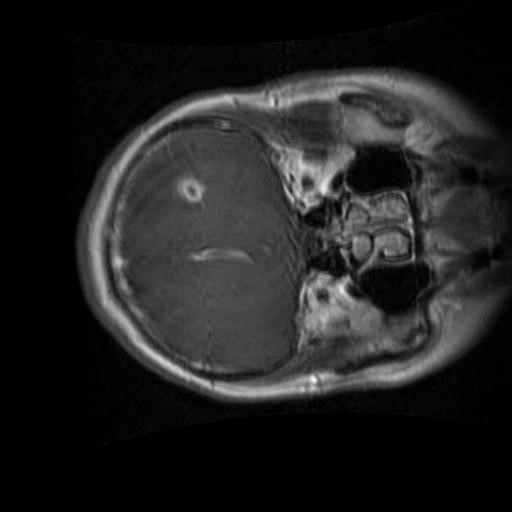
Label: brain_glioma